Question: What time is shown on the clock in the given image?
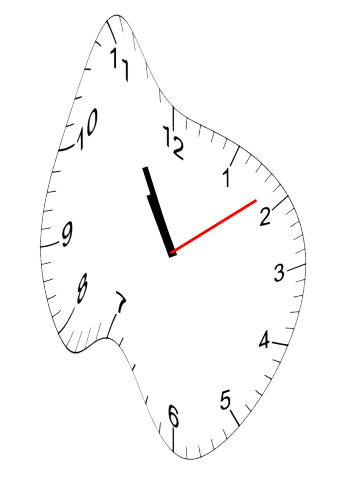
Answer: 10:55:09